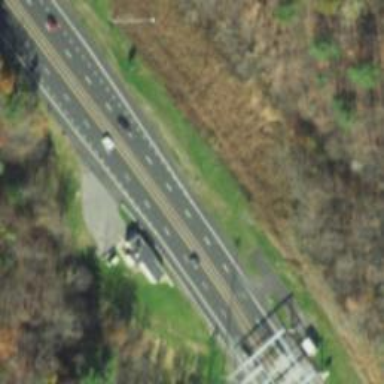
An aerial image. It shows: Toll gantry on the road.